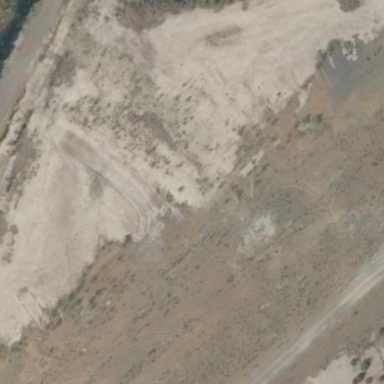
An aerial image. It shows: Sandy area in nature.